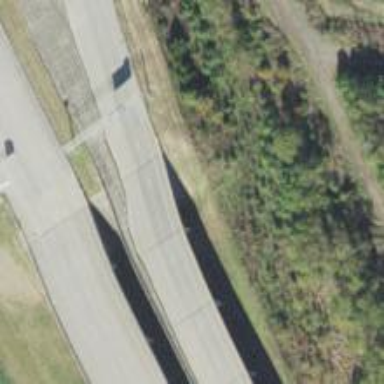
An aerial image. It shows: Service road that passes over beam bridge.